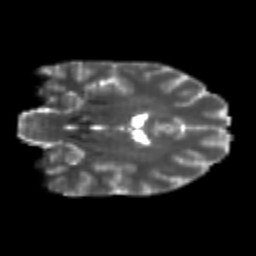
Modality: T2w
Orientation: coronal
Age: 26
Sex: female
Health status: healthy
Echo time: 0.074 s